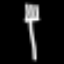
Label: fork